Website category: restaurant
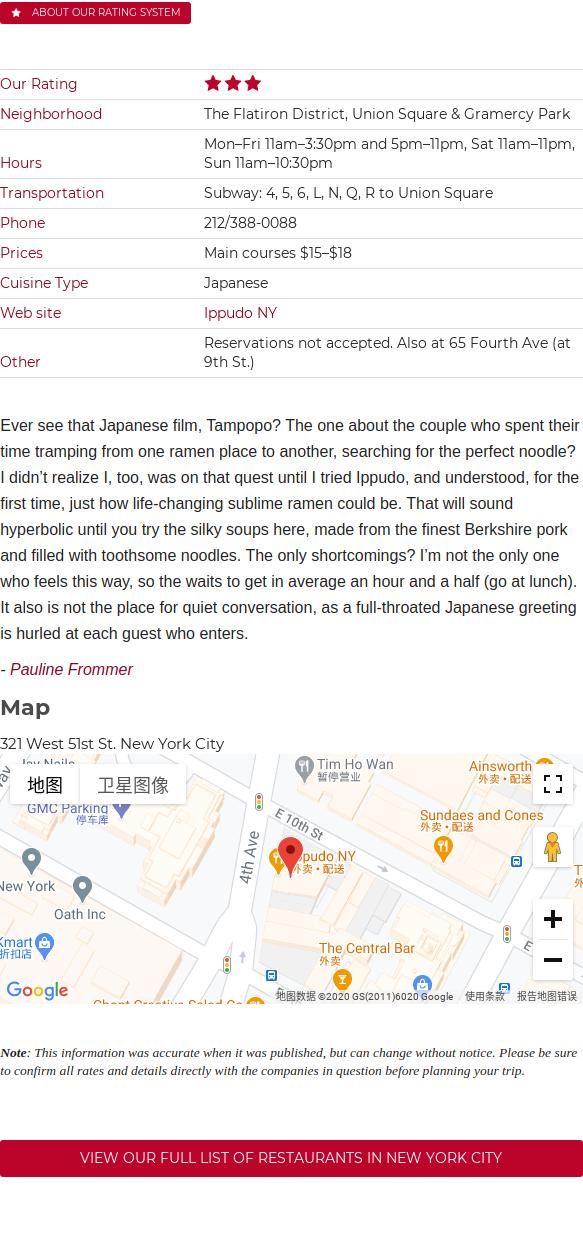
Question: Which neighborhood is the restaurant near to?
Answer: The Flatiron District, Union Square & Gramercy Park

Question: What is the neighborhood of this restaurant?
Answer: The Flatiron District, Union Square & Gramercy Park

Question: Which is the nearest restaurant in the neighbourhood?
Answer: The Flatiron District, Union Square & Gramercy Park

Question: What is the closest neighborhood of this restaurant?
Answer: The Flatiron District, Union Square & Gramercy Park

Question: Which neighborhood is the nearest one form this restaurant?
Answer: The Flatiron District, Union Square & Gramercy Park

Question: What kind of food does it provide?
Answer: Japanese

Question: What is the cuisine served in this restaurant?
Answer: Japanese

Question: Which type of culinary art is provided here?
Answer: Japanese

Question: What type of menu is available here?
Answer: Japanese

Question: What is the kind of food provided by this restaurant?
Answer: Japanese

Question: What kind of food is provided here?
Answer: Japanese

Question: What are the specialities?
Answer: Japanese

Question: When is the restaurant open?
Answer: MonFri 11am3:30pm and 5pm11pm, Sat 11am11pm, Sun 11am10:30pm

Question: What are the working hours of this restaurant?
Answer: MonFri 11am3:30pm and 5pm11pm, Sat 11am11pm, Sun 11am10:30pm

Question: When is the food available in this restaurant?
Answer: MonFri 11am3:30pm and 5pm11pm, Sat 11am11pm, Sun 11am10:30pm

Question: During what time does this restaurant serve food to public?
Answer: MonFri 11am3:30pm and 5pm11pm, Sat 11am11pm, Sun 11am10:30pm

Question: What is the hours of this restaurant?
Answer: MonFri 11am3:30pm and 5pm11pm, Sat 11am11pm, Sun 11am10:30pm

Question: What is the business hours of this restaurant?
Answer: MonFri 11am3:30pm and 5pm11pm, Sat 11am11pm, Sun 11am10:30pm

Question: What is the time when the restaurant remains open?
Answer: MonFri 11am3:30pm and 5pm11pm, Sat 11am11pm, Sun 11am10:30pm

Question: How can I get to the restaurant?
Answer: Subway: 4, 5, 6, L, N, Q, R to Union Square

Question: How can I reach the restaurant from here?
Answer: Subway: 4, 5, 6, L, N, Q, R to Union Square

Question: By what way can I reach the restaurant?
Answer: Subway: 4, 5, 6, L, N, Q, R to Union Square

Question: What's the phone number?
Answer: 212/388-0088

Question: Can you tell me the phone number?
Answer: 212/388-0088

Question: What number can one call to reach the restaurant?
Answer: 212/388-0088

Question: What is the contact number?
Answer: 212/388-0088

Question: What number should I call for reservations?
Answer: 212/388-0088

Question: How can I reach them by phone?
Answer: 212/388-0088

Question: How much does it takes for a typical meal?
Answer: Main courses $15$18

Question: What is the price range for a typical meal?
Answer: Main courses $15$18

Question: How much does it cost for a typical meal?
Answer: Main courses $15$18

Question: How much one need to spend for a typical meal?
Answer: Main courses $15$18

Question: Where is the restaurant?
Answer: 321 West 51st St. New York City

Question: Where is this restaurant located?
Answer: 321 West 51st St. New York City

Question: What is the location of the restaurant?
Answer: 321 West 51st St. New York City

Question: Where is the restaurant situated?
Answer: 321 West 51st St. New York City

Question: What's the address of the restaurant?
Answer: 321 West 51st St. New York City

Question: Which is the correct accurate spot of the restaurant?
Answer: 321 West 51st St. New York City

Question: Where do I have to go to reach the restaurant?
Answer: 321 West 51st St. New York City